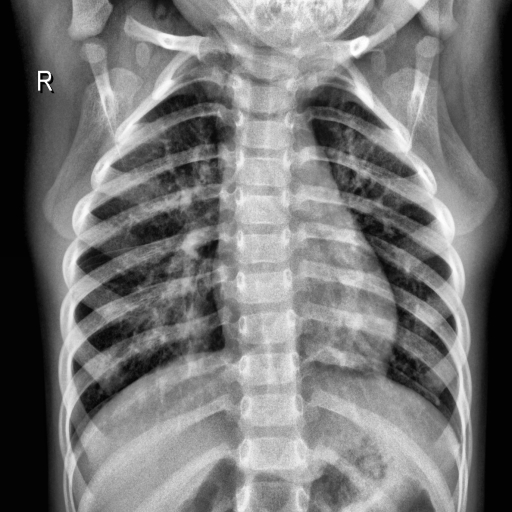
Finding: NORMAL